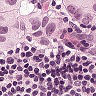
Metastatic tissue present: yes